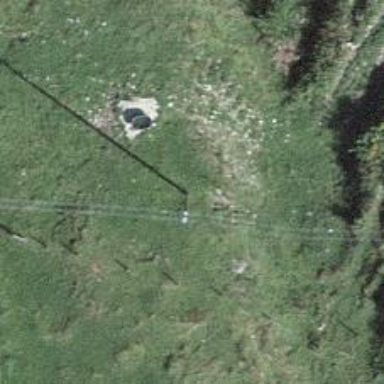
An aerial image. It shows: Utility pole in the area.